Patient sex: F
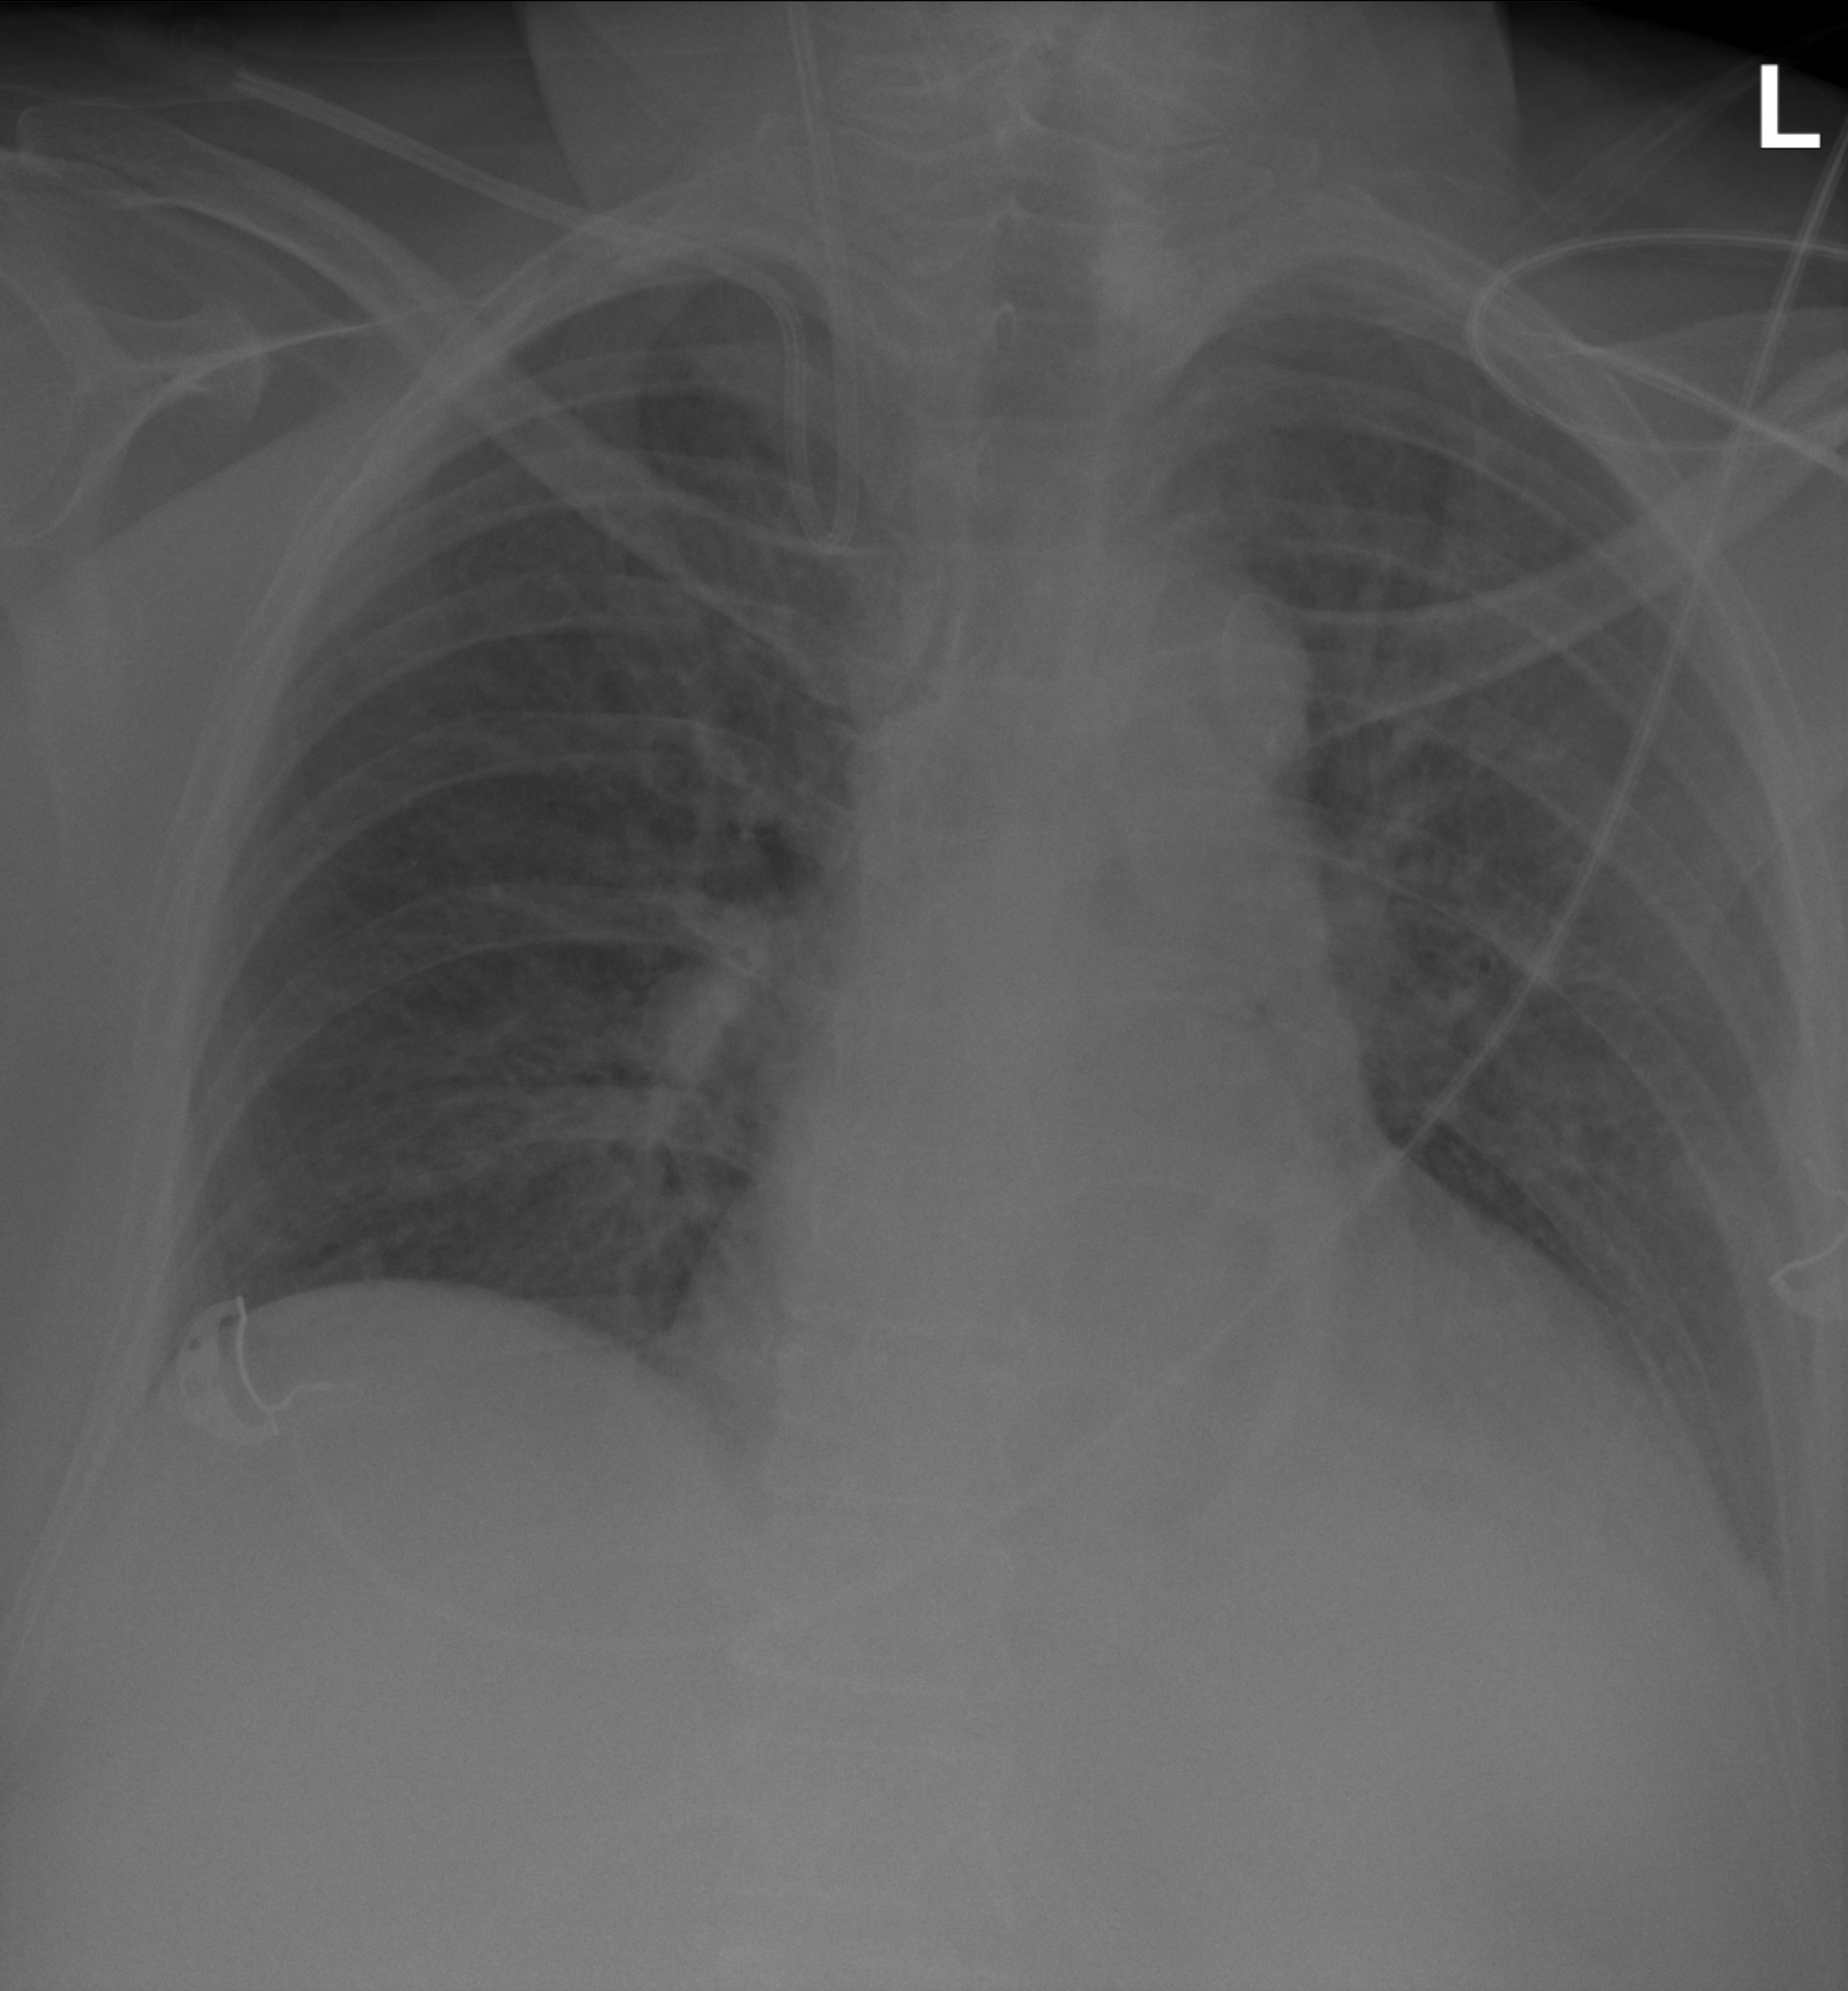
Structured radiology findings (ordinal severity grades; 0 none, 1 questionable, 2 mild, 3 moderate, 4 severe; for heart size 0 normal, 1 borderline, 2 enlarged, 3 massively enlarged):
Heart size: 2
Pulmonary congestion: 2
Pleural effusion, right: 0
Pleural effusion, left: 2
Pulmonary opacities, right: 2
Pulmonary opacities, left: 2
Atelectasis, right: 0
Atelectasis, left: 0